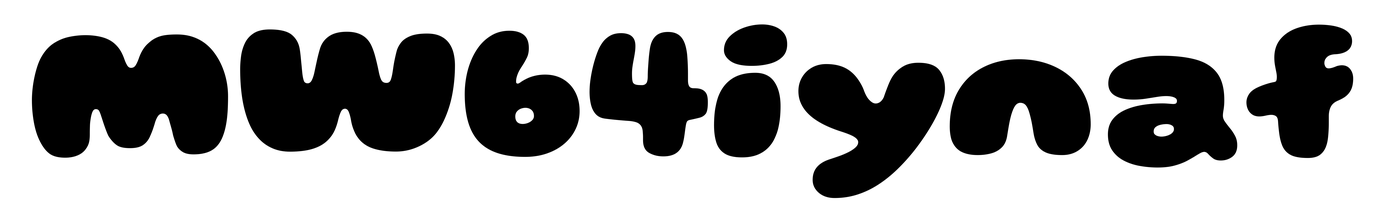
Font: Gluten_Black